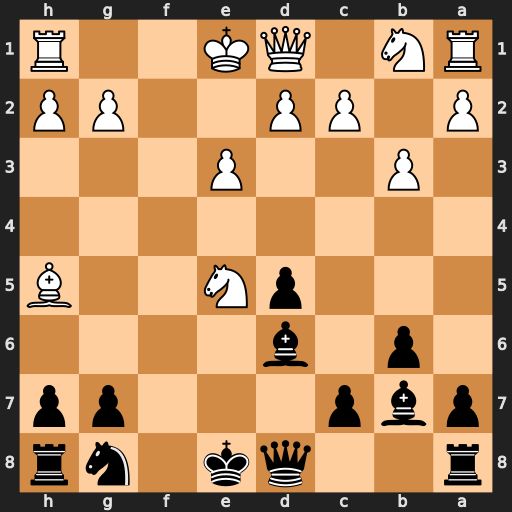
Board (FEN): r2qk1nr/pbp3pp/1p1b4/3pN2B/8/1P2P3/P1PP2PP/RN1QK2R
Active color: b
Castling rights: KQkq
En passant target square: -
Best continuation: g6 Nxg6 hxg6